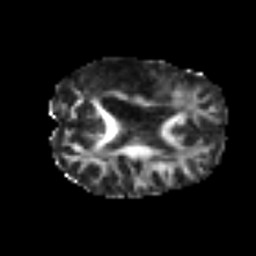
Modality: FA
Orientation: axial
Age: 44
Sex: female
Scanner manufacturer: siemens
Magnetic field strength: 3 T
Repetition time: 6.1 s
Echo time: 0.101 s